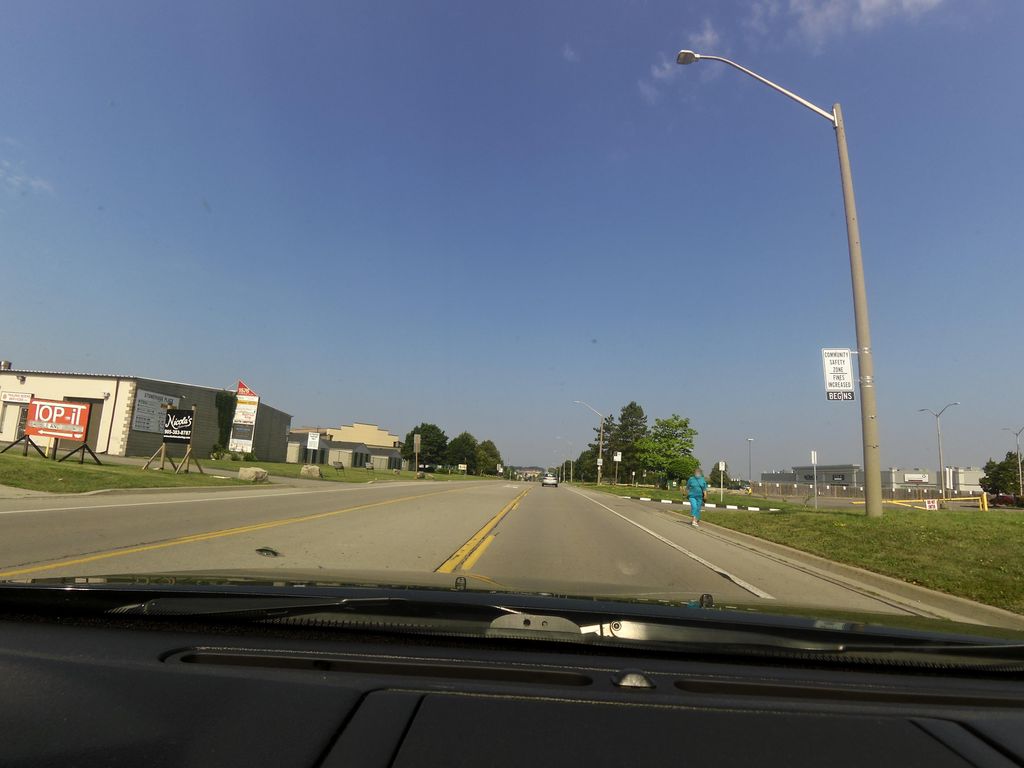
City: hamilton